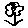
Label: flower